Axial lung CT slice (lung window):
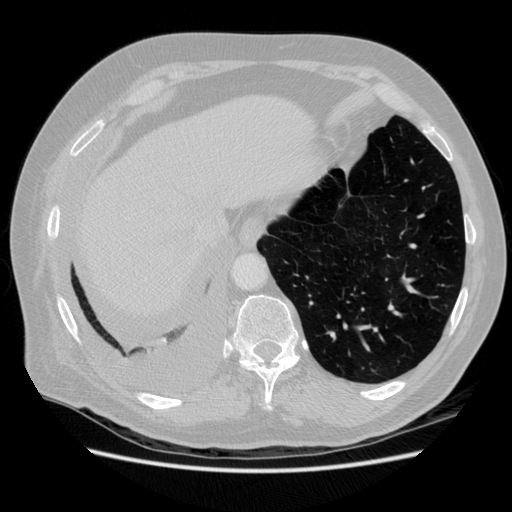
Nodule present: no